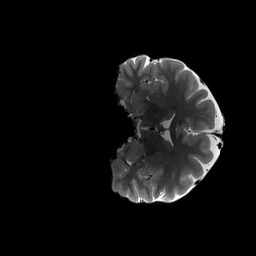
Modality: T2w
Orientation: coronal
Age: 21
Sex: female
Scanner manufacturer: siemens
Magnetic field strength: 3 T
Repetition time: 3.2 s
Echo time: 0.564 s